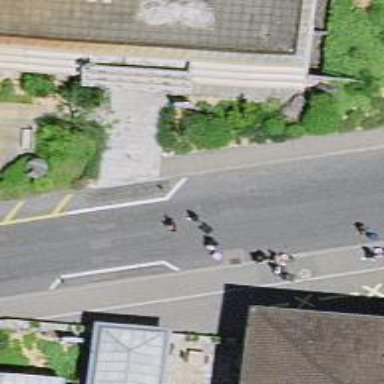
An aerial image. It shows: Zebra crossing on the road.